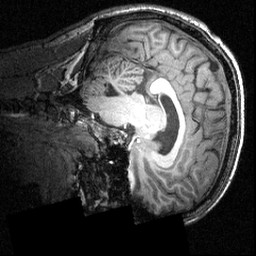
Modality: T1w
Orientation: sagittal
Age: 21
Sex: male
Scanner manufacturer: siemens
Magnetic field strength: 3.951 T
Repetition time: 1.5 s
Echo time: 0.00335 s